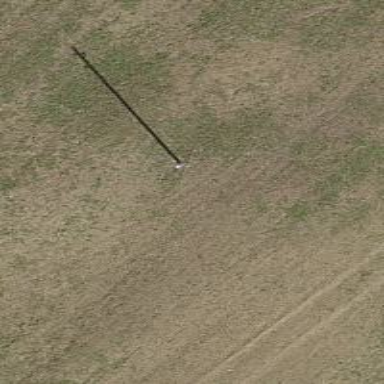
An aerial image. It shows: Minor power line with 3 cables.